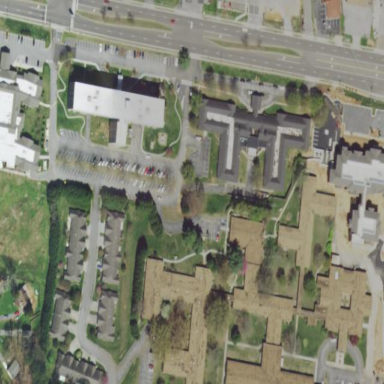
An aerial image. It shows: Healthcare facility identified as hospital.